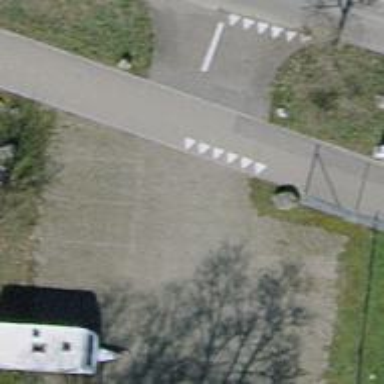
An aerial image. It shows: Entrance to parking area.